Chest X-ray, PA view. Patient: 40 years old, sex F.
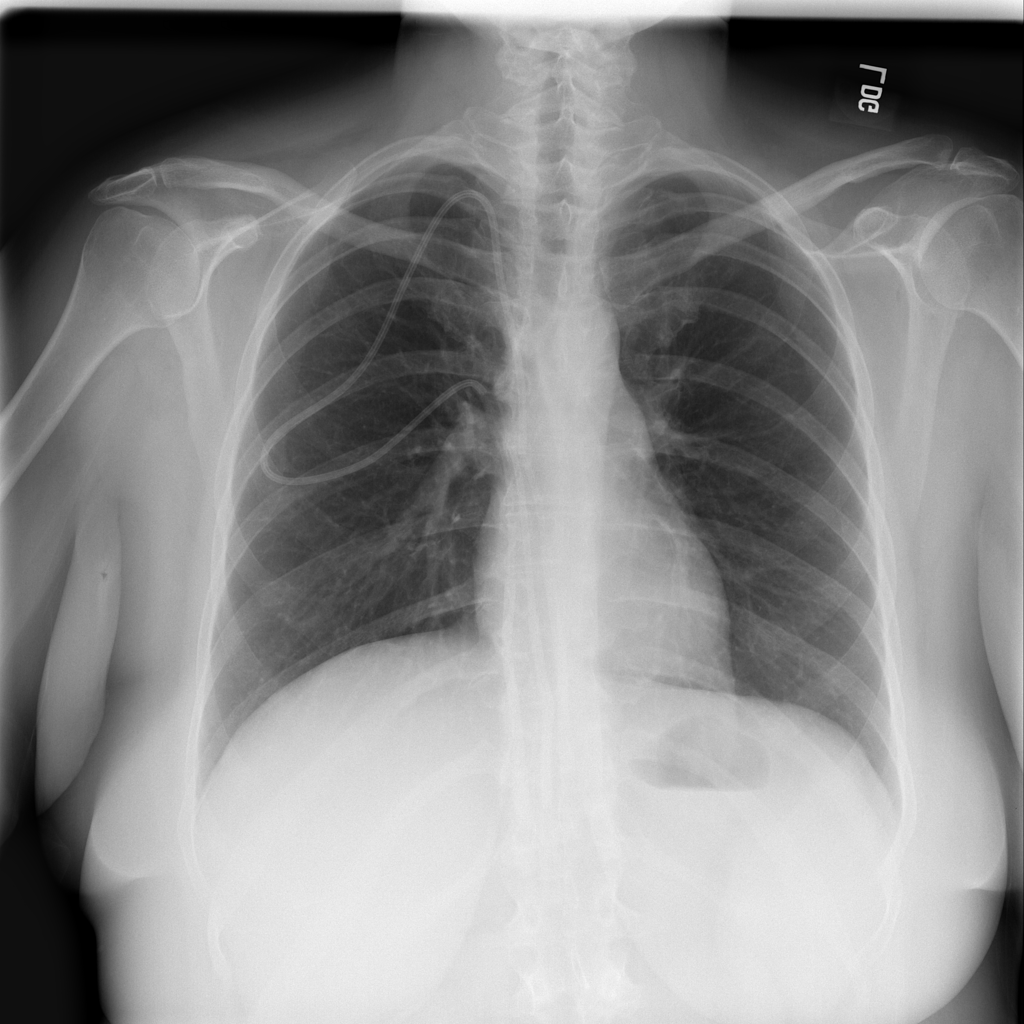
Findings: No Finding